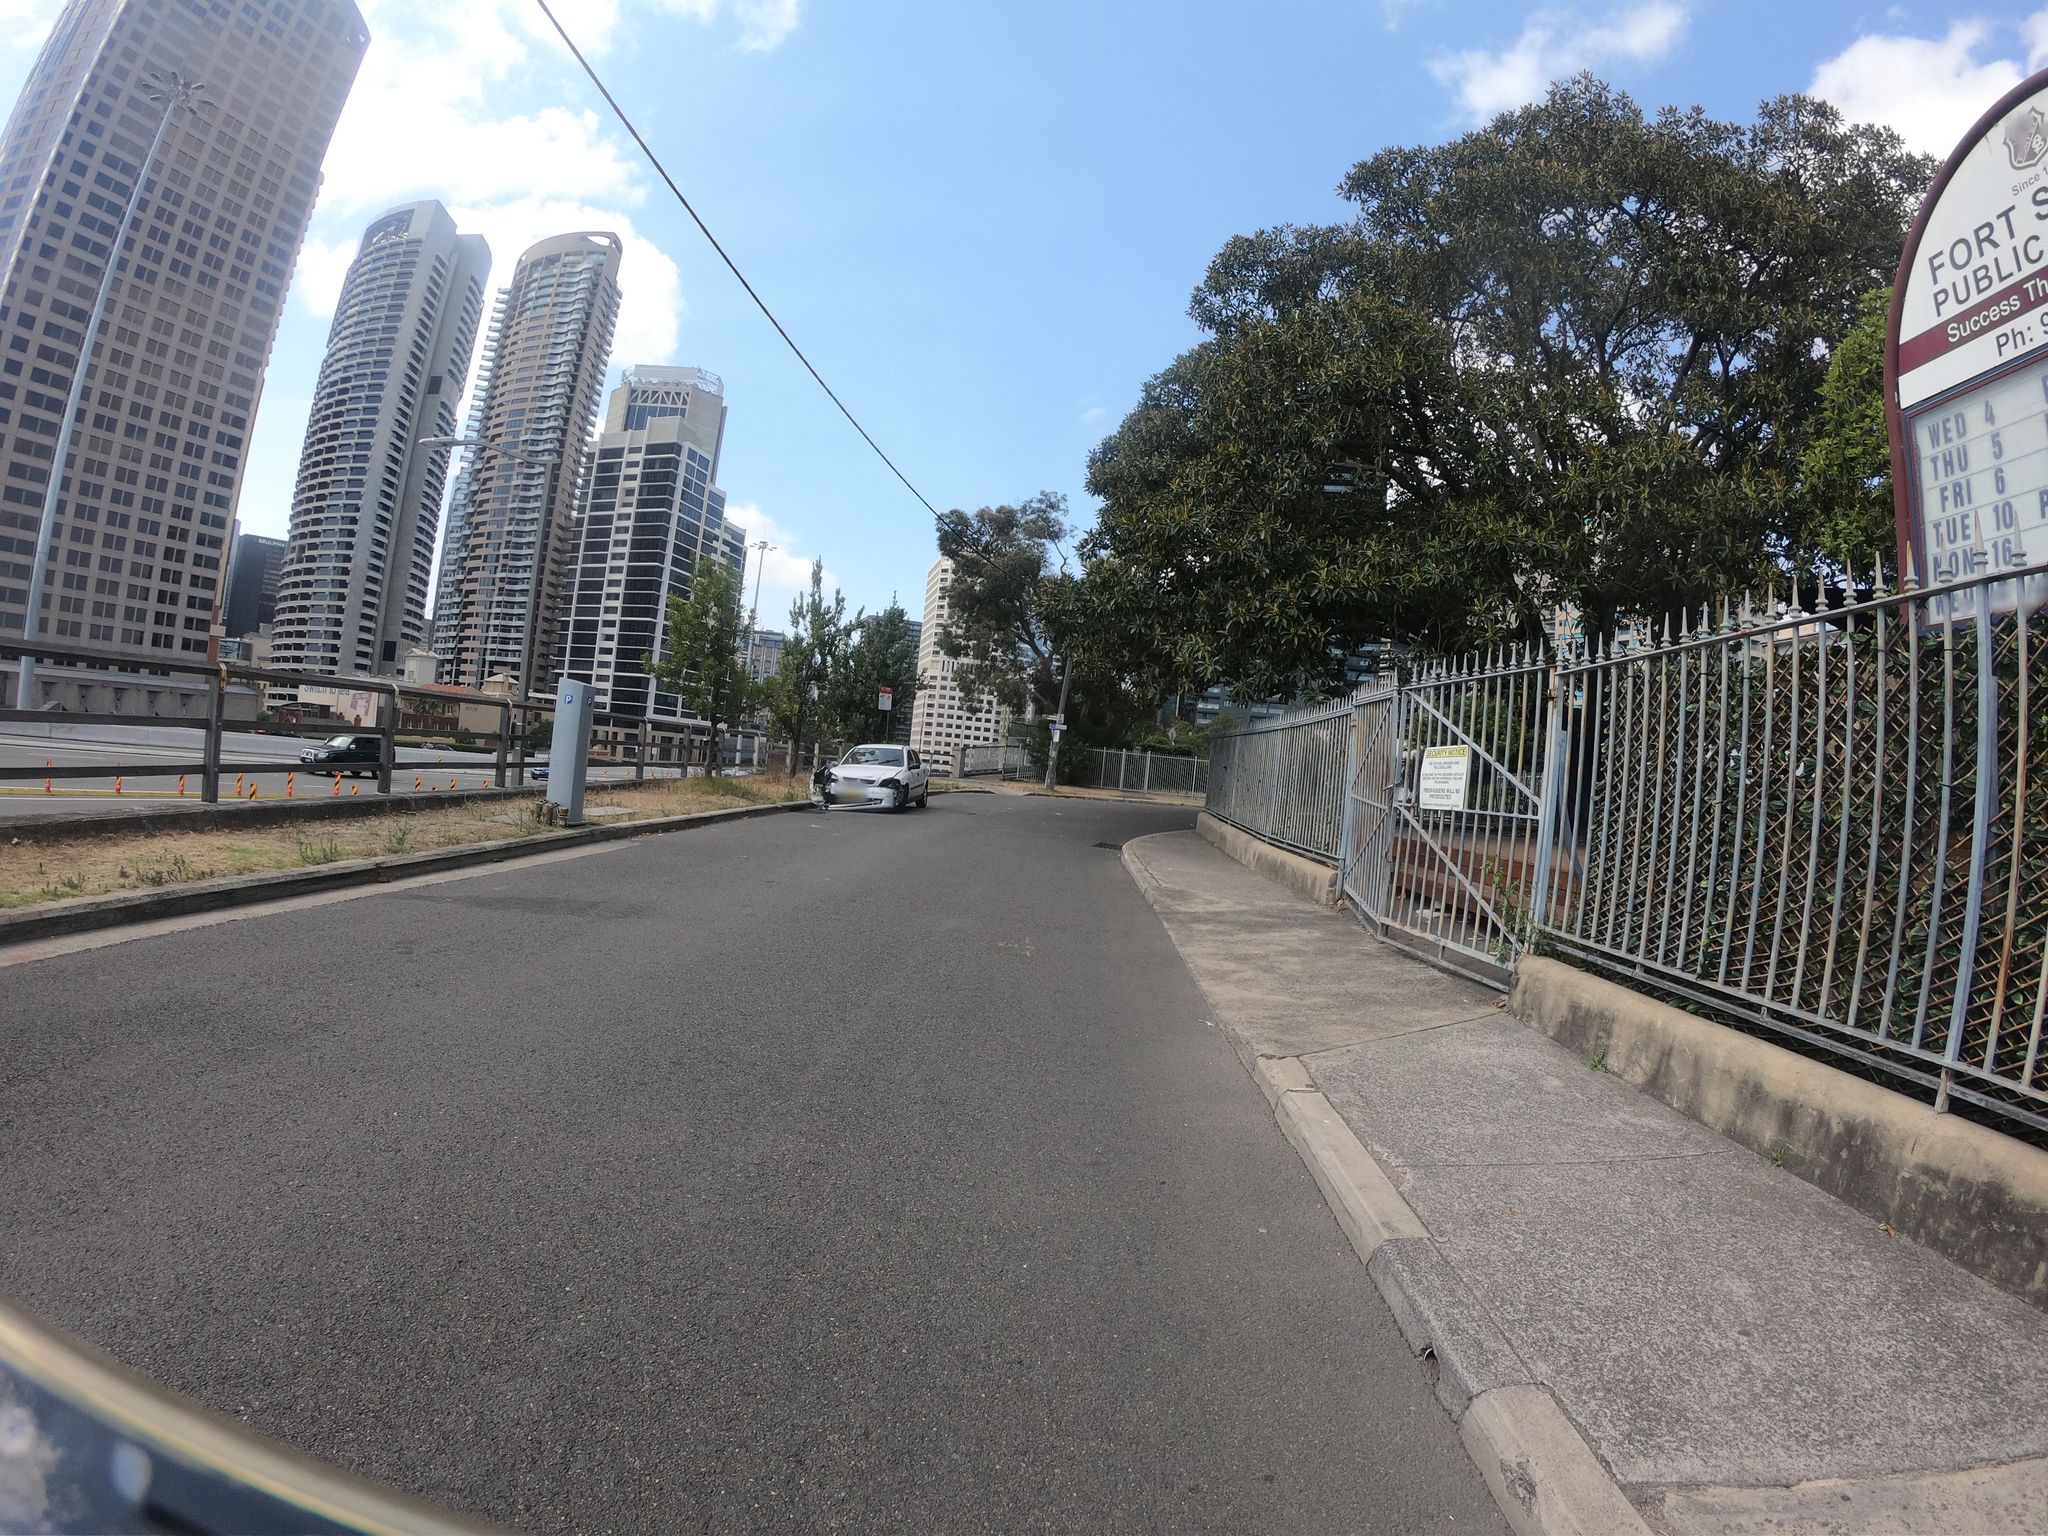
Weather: clear
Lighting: day
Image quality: good
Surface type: cycling surface
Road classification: cycleway, unclassified
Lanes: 2, 1
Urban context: urban centre
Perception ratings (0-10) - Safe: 1.6, Lively: 4.19, Beautiful: 5.53, Boring: 4.73, Depressing: 3.17, Wealthy: 1.57